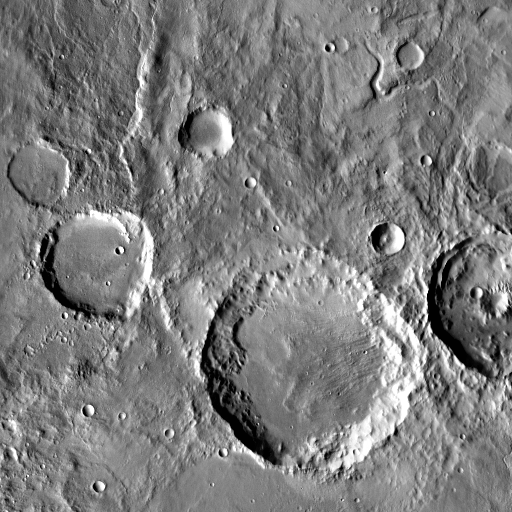
Crater classes present: Background, Other, Buried, Secondary